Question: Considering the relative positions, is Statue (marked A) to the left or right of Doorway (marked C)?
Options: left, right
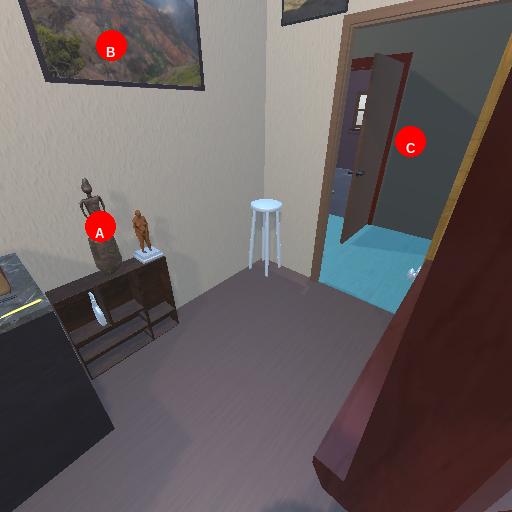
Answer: left